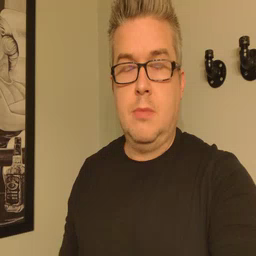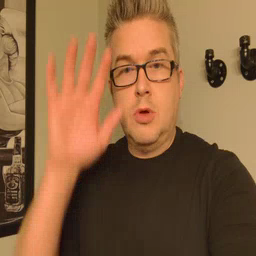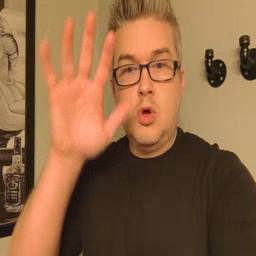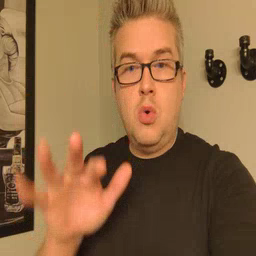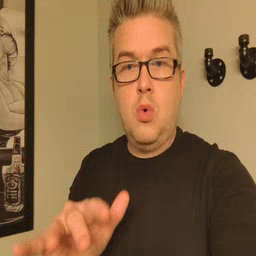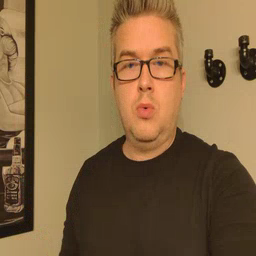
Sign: snow